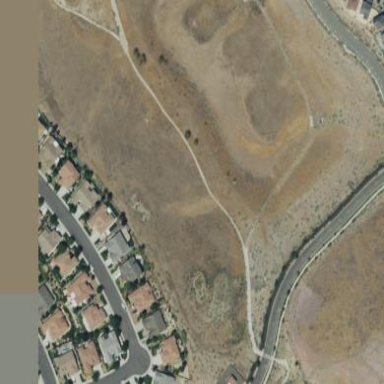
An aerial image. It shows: Rough area on grassy golf course.